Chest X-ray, PA view. Patient: 53 years old, sex M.
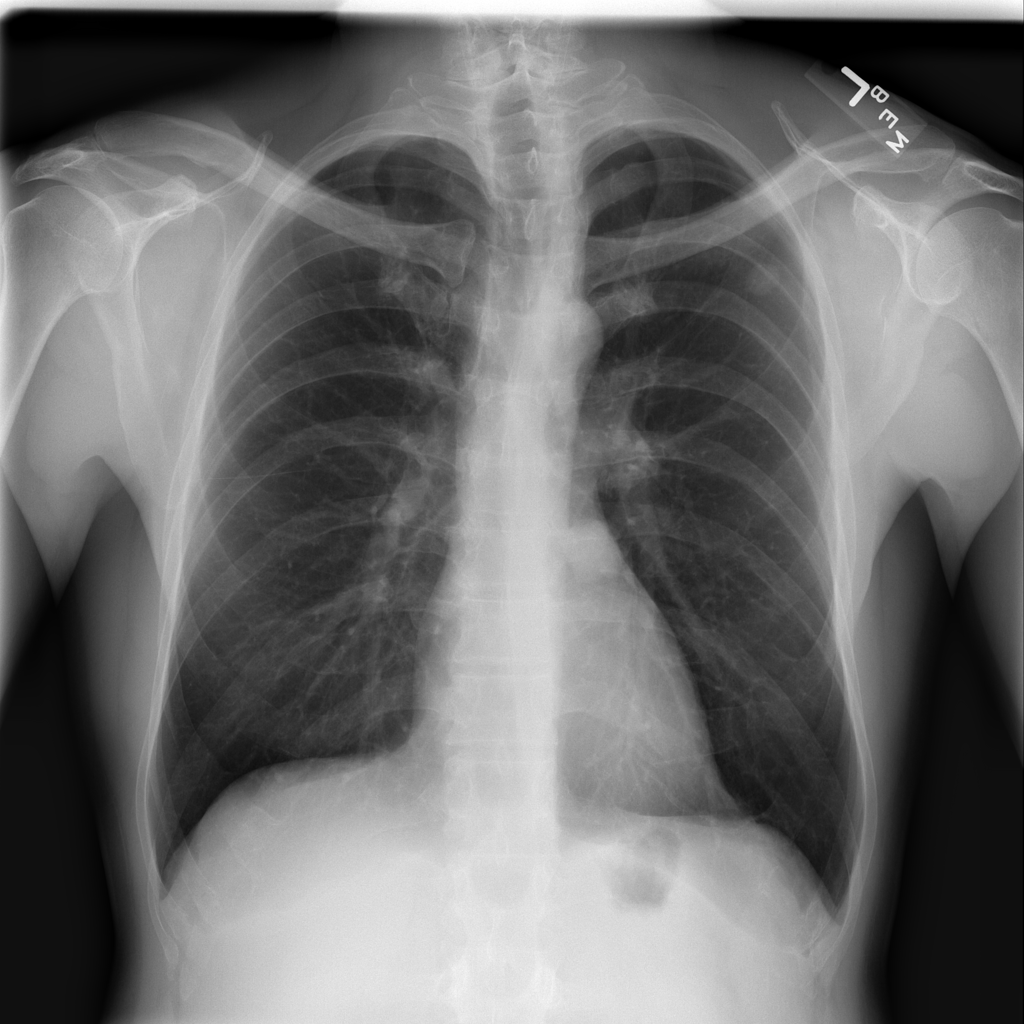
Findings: Mass